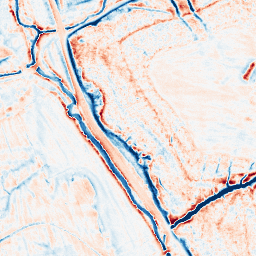
Category: edge_preserving
Decomposition family: anisotropic_diffusion
Decomposition parameters: iterations: 50
kappa: 10
gamma: 0.1
Upsampling method: bicubic
Upsampling parameters: scale: 4
Upsampling scale: 4